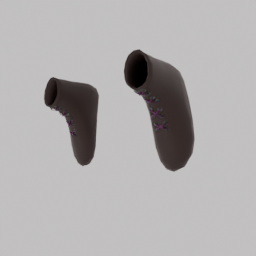
Label: people